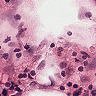
Metastatic tissue present: no